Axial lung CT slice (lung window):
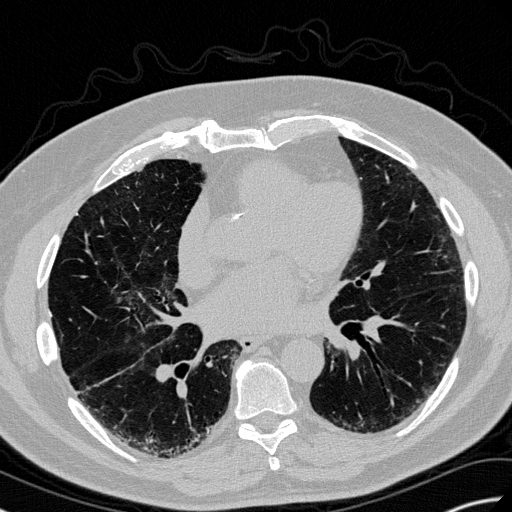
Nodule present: no